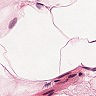
Metastatic tissue present: no